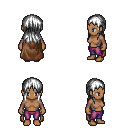
a pixel art fantasy rpg character, female body template, human, dark skin, brown cape, magenta pants, white unkempt hairstyle, four views (front, back, left, right), 2x2 character sprite sheet, small pixel art, hard edges, no anti-aliasing